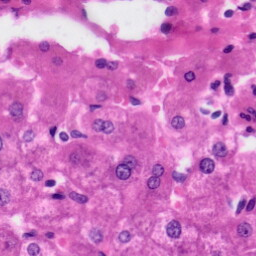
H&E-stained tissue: Liver